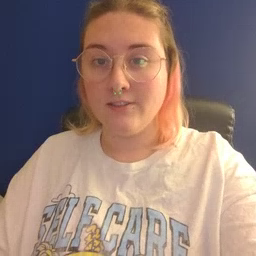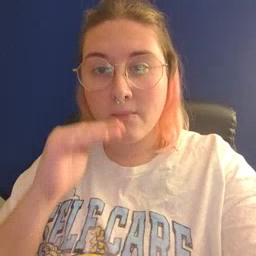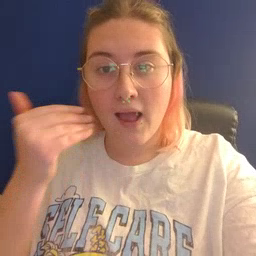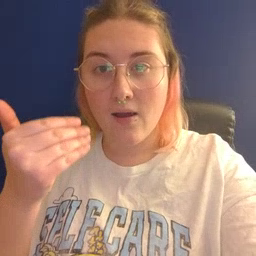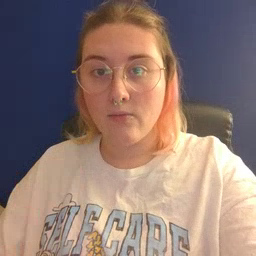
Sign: smile